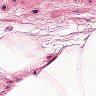
Metastatic tissue present: no